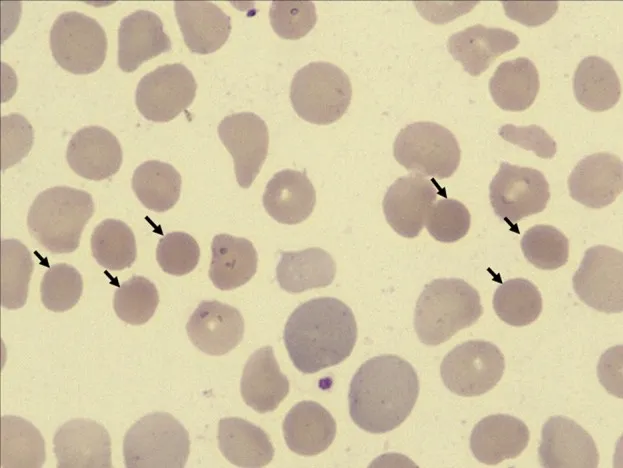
High-power view (x100 magnification) of peripheral blood smears from the patient. Spherocytes are indicated by black arrows.
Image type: pathology (giemsa)